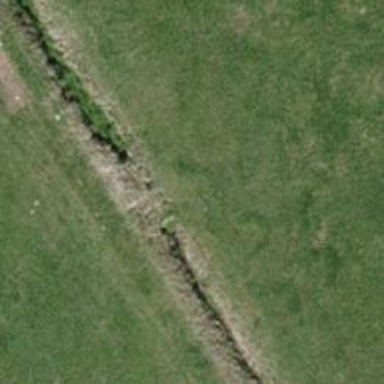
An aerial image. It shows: Ditch serving as waterway.